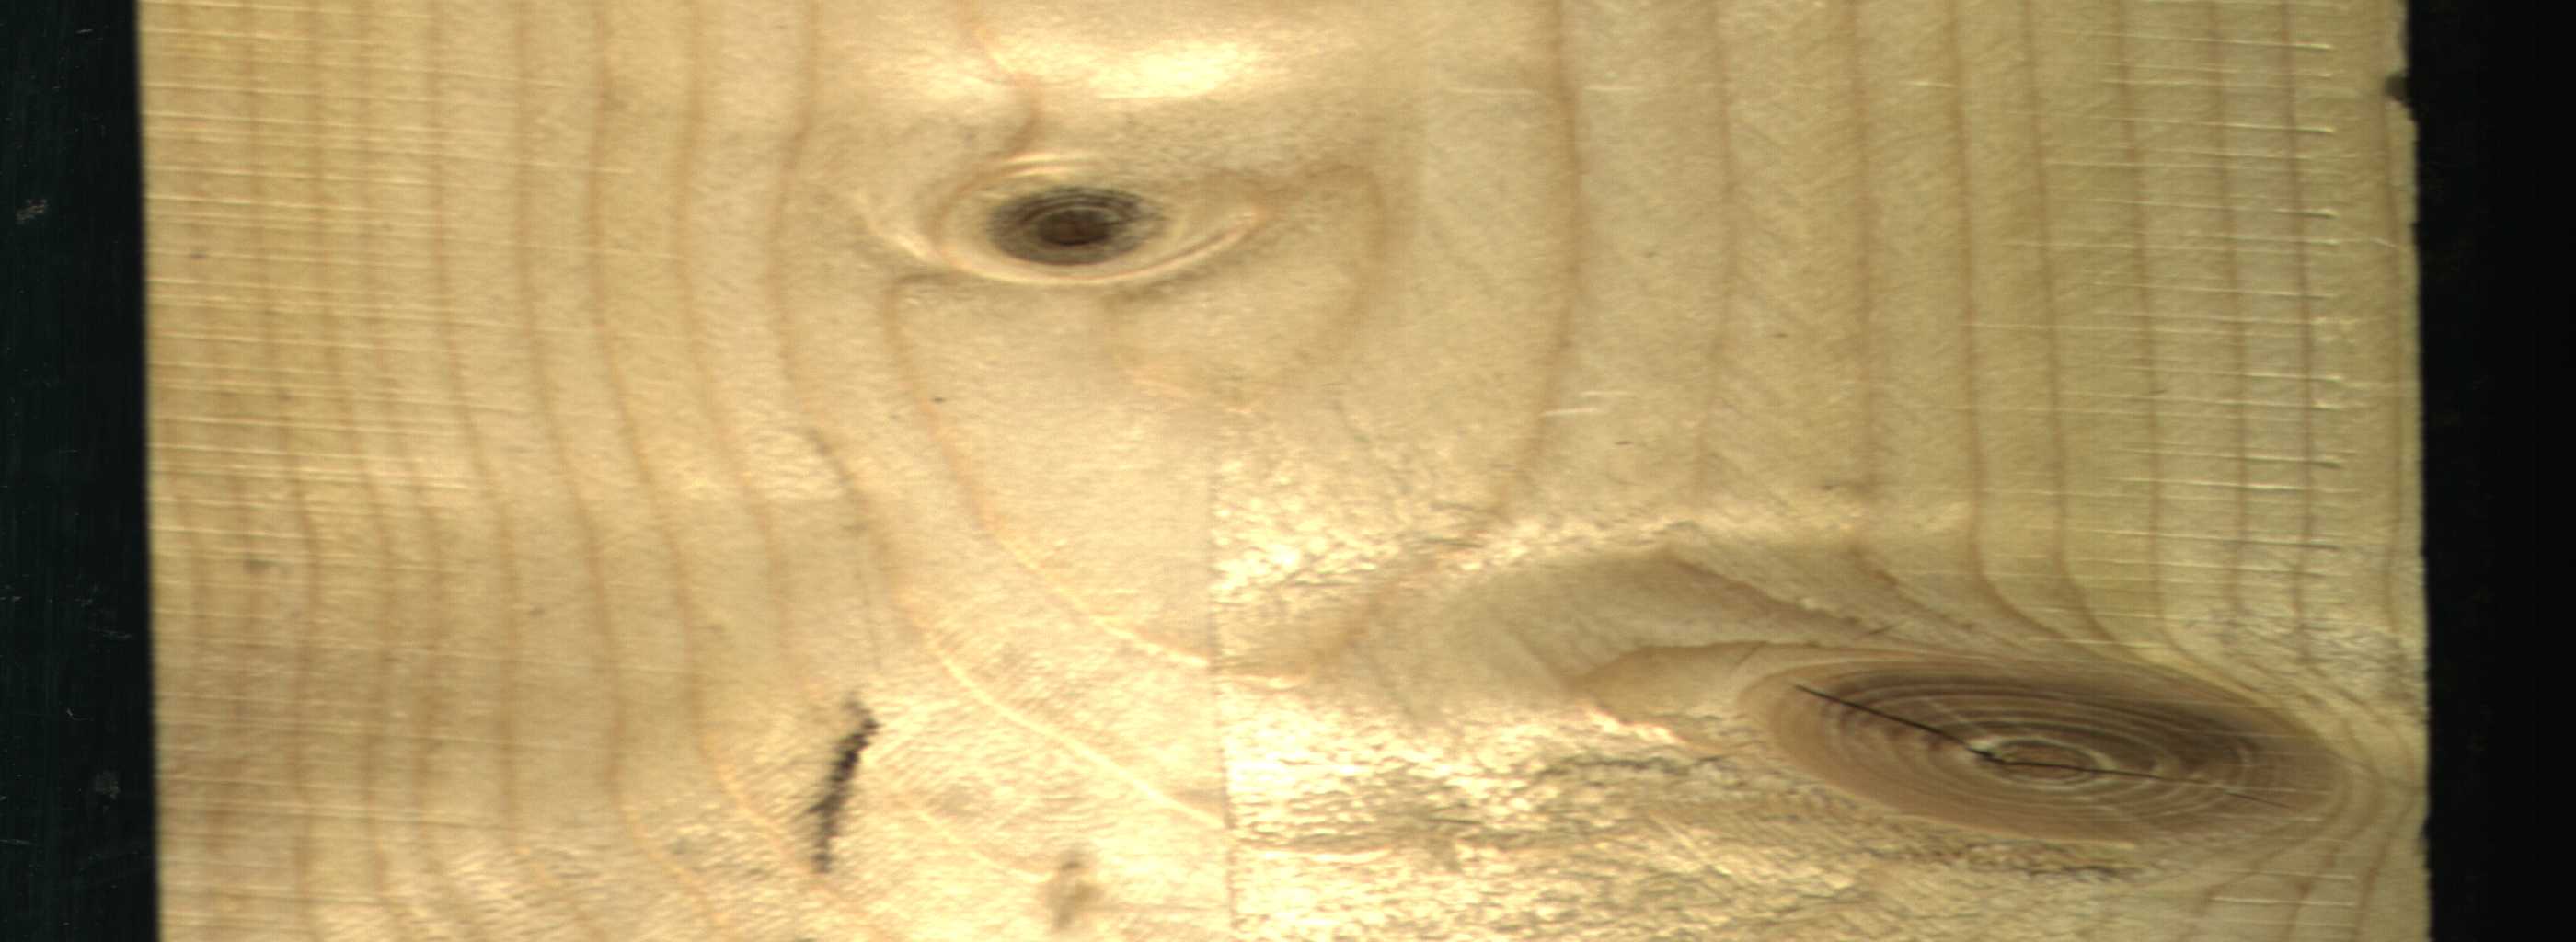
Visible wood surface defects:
resin
knot_with_crack
Dead_Knot